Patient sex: M
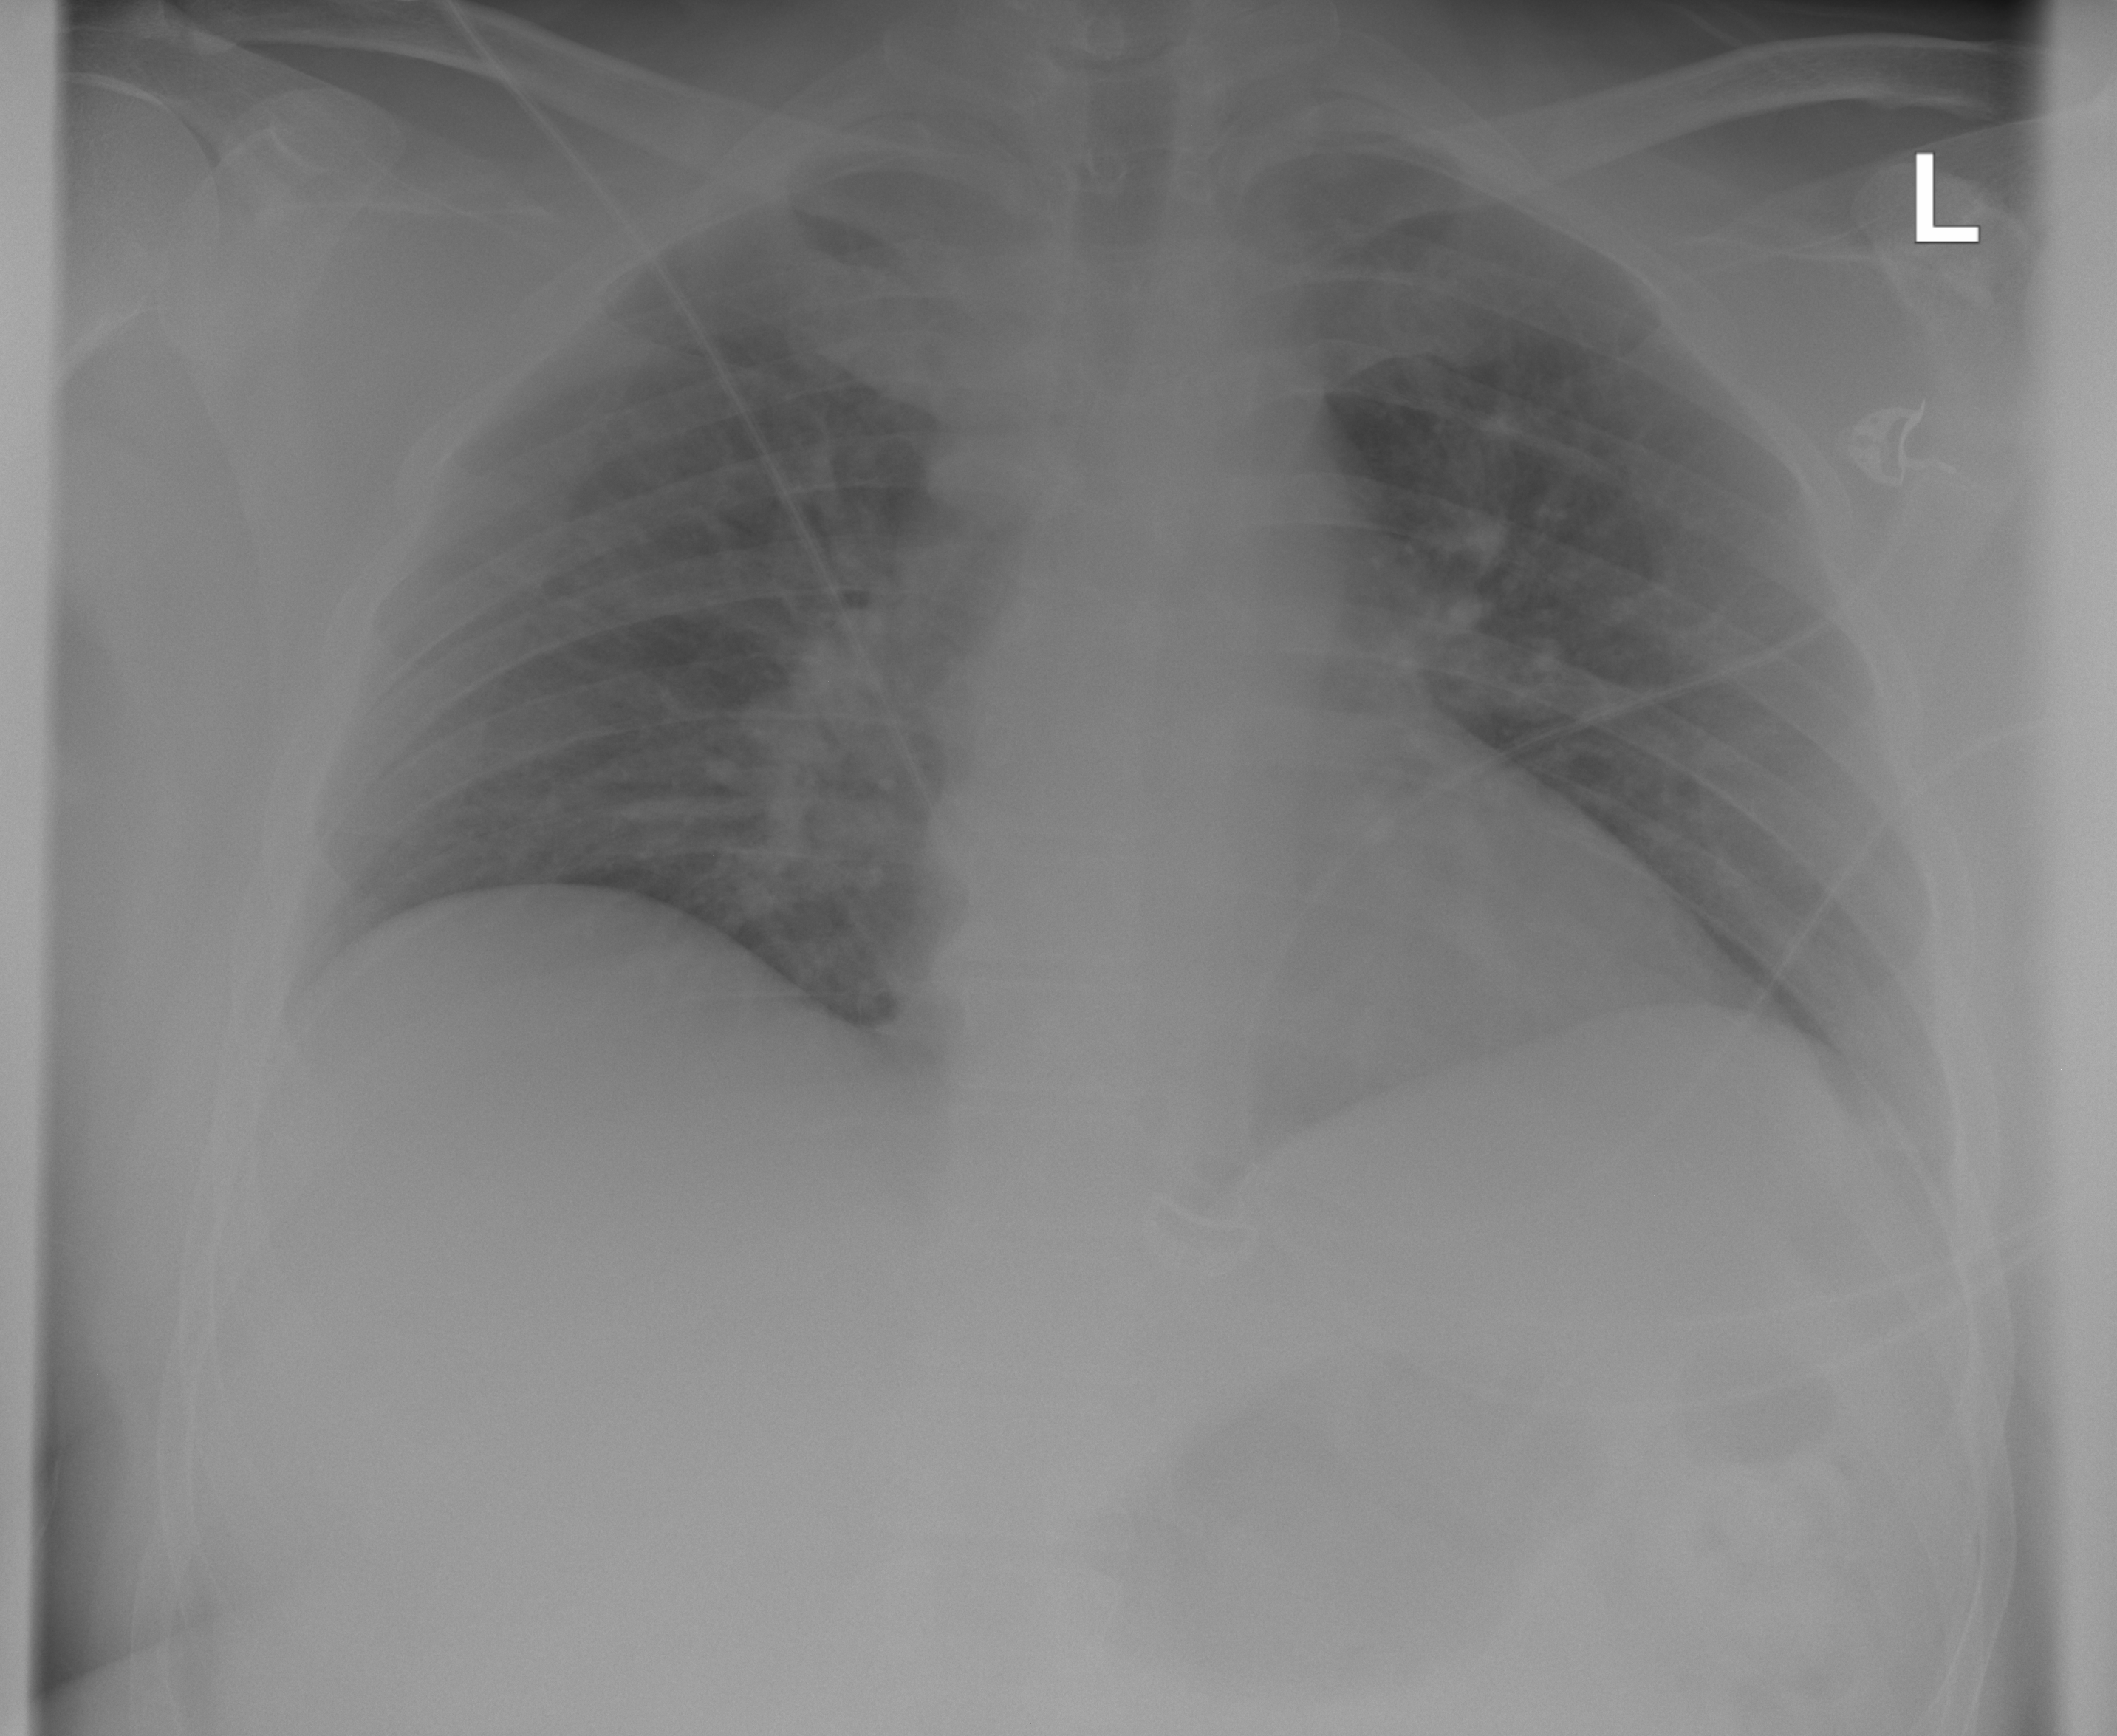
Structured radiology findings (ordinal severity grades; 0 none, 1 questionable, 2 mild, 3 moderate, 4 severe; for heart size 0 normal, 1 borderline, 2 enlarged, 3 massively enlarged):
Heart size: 0
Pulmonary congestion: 2
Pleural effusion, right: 0
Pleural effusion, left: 0
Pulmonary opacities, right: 0
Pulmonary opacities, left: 0
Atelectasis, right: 2
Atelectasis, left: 0